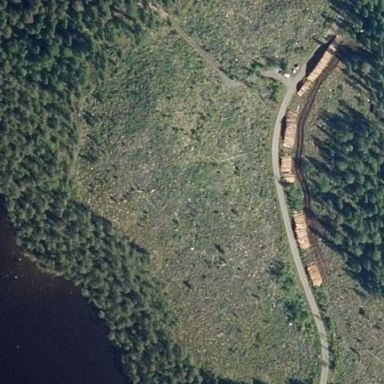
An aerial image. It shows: Clearcut area with scrub vegetation.